Aerial crown-view tile of a tropical tree (Barro Colorado Island, Panama), acquired 20240918:
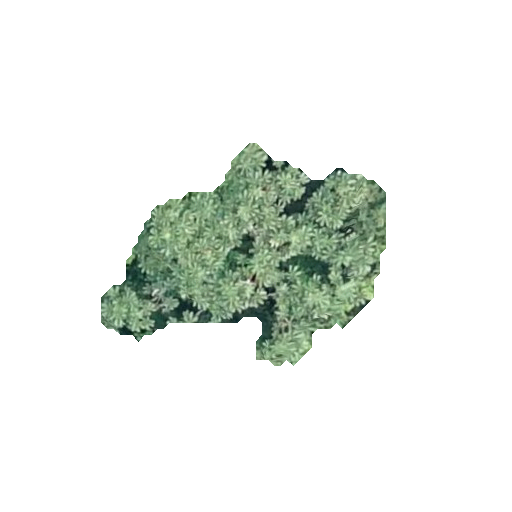
Species: Cecropia insignis
GBIF accepted scientific name: Cecropia insignis
Crown area: 60.057 m²